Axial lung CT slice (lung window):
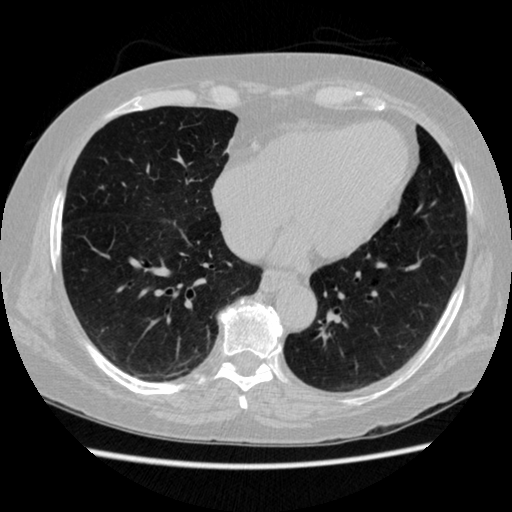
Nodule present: no